Question: I'm facing some problems to make a link to a named router outlet work on Angular.
Here goes the most important part of the code:
'''
import { NgModule } from '@angular/core';
import { RouterModule, Routes } from '@angular/router';
import {FirstComponent} from './first/first.component';
import {SecondComponent} from './second/second.component';
import {PageNotFoundComponent} from './page-not-found/page-not-found.component';
import {DefaultSideBarComponent} from './default-side-bar/default-side-bar.component';
import {AlternativeSideBarComponent} from './alternative-side-bar/alternative-side-bar.component';
const routes: Routes = [
{ path: 'first', component: FirstComponent},
{ path: 'second', component: SecondComponent},
{ path: '', redirectTo: '/first', pathMatch: 'full'},
{ path: '**', component: PageNotFoundComponent},
{ path: 'alternative-side-bar', component: AlternativeSideBarComponent, outlet: 'sidebar'},
{ path: '', component: DefaultSideBarComponent, outlet: 'sidebar'}
];
@NgModule({
imports: [RouterModule.forRoot(routes)],
exports: [RouterModule]
})
export class AppRoutingModule { }
'''
'''
<div class="container">
<nav>
<ul>
<li><a routerLink="first" routerLinkActive="active">first</a></li>
<li><a routerLink="second" routerLinkActive="active">second</a></li>
</ul>
</nav>
<div class="side-bar">
<router-outlet name="sidebar"></router-outlet>
</div>
<main>
<router-outlet></router-outlet>
</main>
</div>
'''
And here a print-screen just to make things more clear:

The problems I'm facing are on the links inside the sidbears components.
'''
<a [routerLink]="[{outlets:{sidebar: ['alternative-side-bar']}}]" >Change Bar</a>
<p>default-side-bar works!</p>
'''
This link is working ok.
'''
<a [routerLink]="['',{outlets:{sidebar: ['']}}]" >Change Bar</a>
<p>alternative-side-bar works!</p>
'''
Now this is the link were I'm having problems. It is resolving to this:
'''
http://localhost:4200/first(sidebar:)
'''
And obviously, it doesn't work. It generates the following error:
'''
ERROR Error: Uncaught (in promise): Error: Cannot match any routes. URL Segment: ''
Error: Cannot match any routes. URL Segment: ''
'''
Is it possible to use a default root path '' to a named outlet and have some working link pointing to it?
<URL>
If I use this:
'''
<a [routerLink]="[{outlets:{sidebar: ['']}}]" >Change Bar</a>
'''
The result is even worst with a nested awkward outlet link:
'''
http://localhost:4200/first(sidebar:alternative-side-bar/(sidebar:))
'''
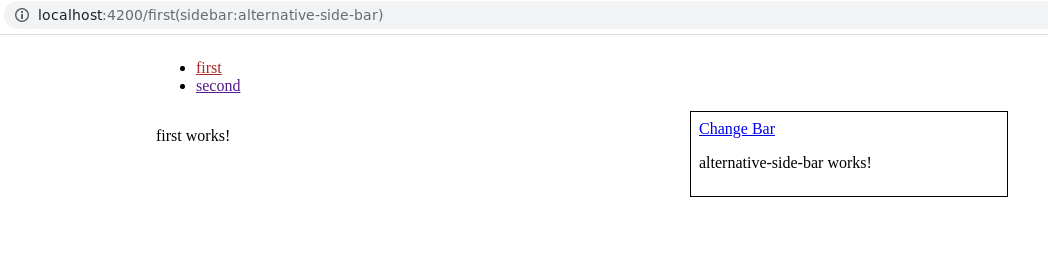
Answer: Change the [routerLink] as shown below.
'''
<a [routerLink]="['',{outlets:{sidebar: []}}]">Change Bar</a>
<p>alternative-side-bar works!</p>
'''